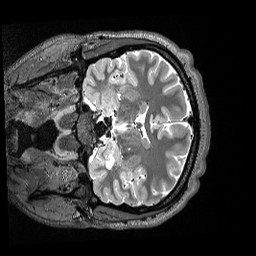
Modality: T2w
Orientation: coronal
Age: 27
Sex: male
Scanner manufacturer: siemens
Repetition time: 3.2 s